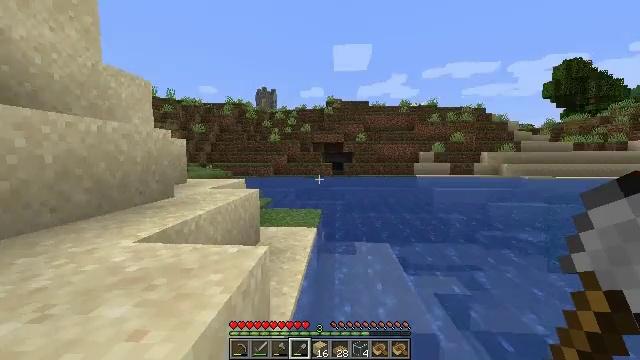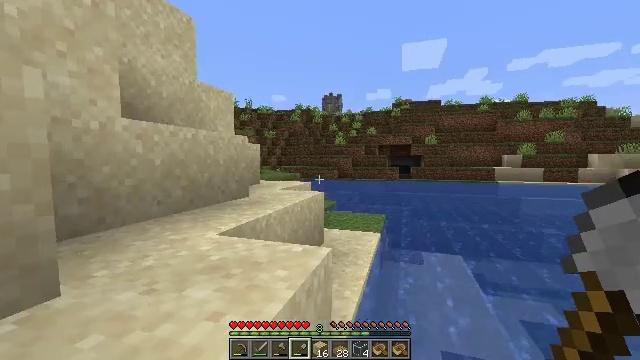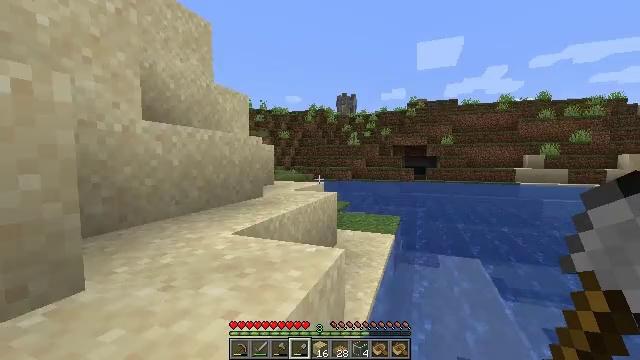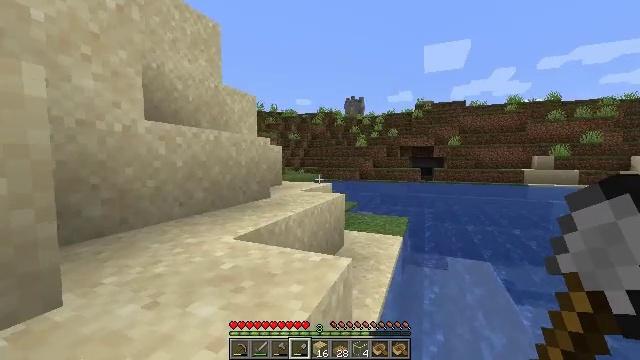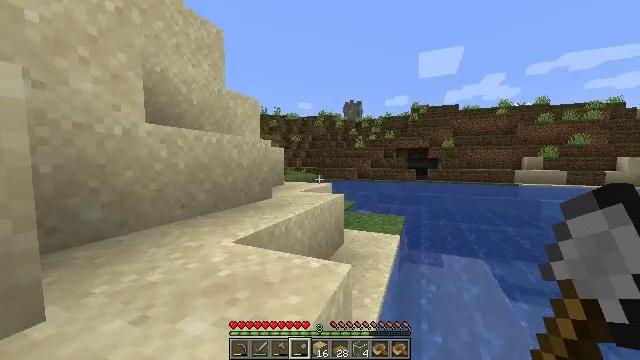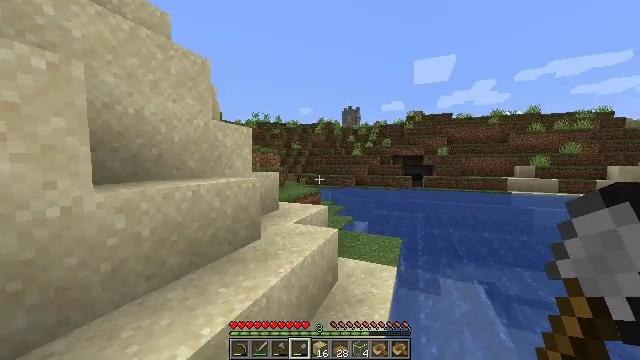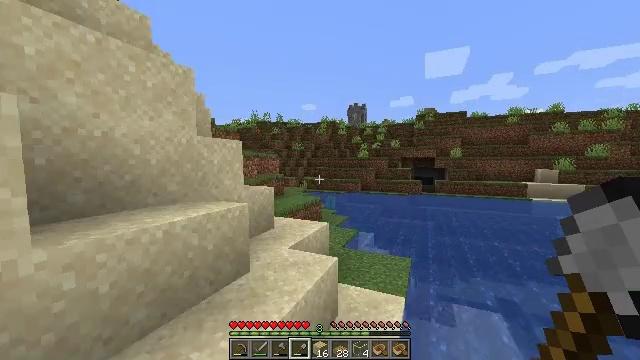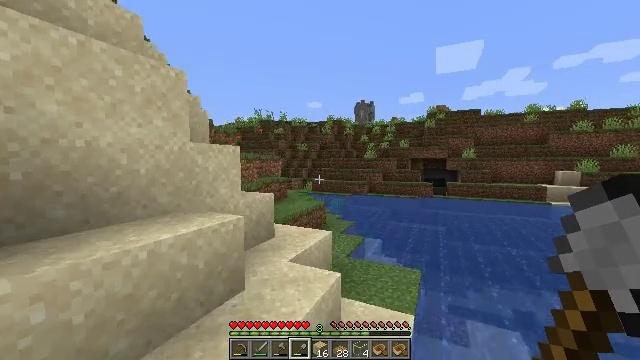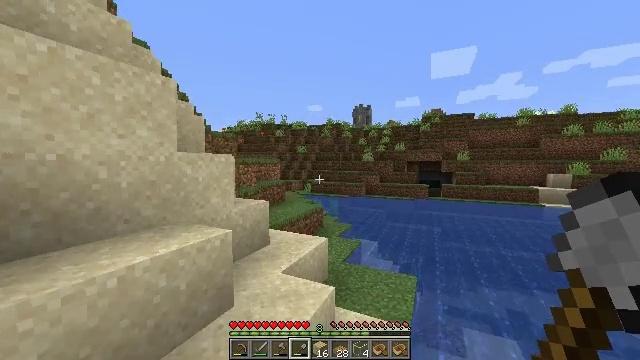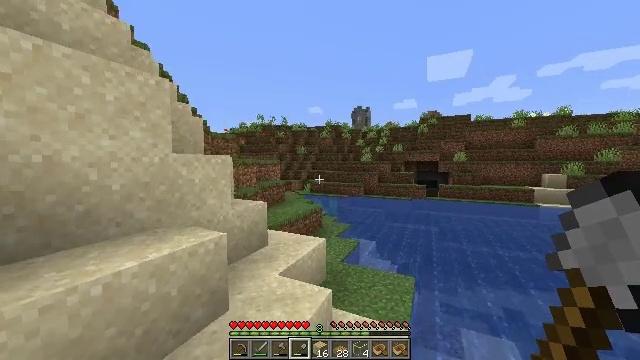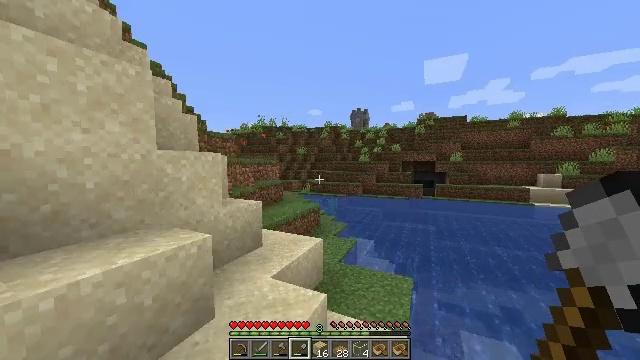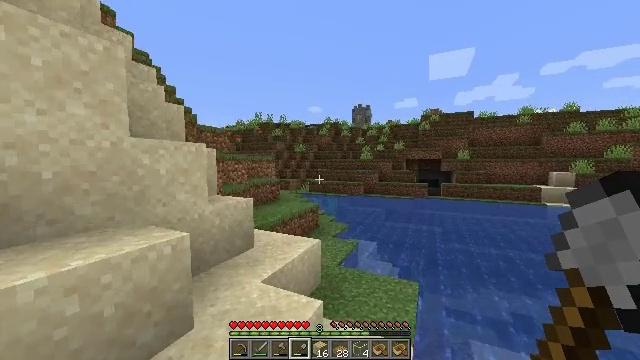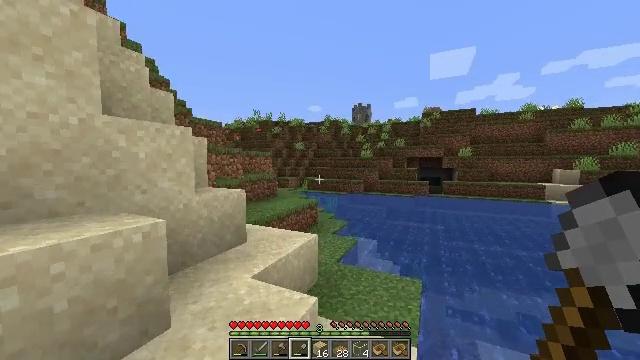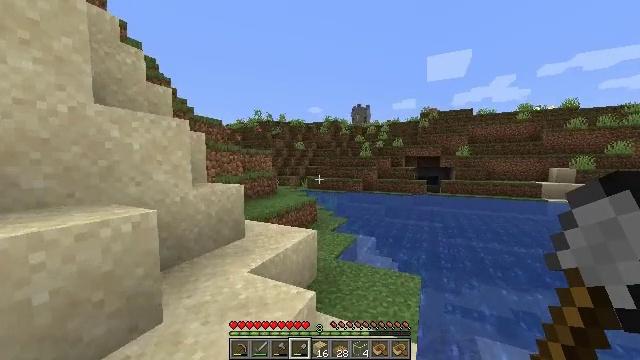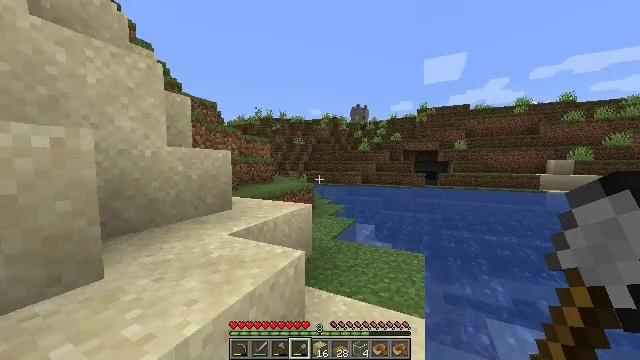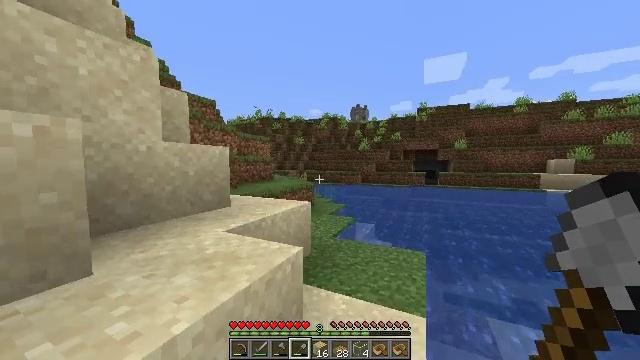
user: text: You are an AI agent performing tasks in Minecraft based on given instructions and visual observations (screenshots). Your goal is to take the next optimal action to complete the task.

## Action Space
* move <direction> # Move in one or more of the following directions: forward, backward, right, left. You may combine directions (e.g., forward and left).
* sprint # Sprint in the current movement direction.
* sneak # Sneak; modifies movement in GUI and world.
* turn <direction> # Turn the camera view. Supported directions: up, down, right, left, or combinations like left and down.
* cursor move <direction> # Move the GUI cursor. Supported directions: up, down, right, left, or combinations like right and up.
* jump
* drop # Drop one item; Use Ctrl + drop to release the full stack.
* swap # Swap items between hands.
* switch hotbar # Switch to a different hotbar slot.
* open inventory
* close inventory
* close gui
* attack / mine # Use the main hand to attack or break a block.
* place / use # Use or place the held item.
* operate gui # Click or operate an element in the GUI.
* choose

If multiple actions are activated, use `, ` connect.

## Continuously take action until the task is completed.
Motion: motion action
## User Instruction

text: Attack the oak planks to recycle it.
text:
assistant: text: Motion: sprint, turn left
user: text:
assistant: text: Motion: move forward, sprint, turn left
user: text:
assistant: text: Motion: move forward, sprint, turn left
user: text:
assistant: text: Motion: move forward, sprint, jump
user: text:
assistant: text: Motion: move forward, sprint, jump
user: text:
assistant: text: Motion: move forward, sprint, turn left, jump
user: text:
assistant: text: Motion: move forward, sprint, turn left, jump
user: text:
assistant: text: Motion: move forward, sprint, jump
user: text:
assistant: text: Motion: move forward, sprint, jump
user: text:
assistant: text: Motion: move forward, sprint, jump
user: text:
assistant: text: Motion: move forward, sprint, jump
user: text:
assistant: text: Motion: move forward, sprint, jump
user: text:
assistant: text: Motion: move forward, sprint, jump
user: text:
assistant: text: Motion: move forward, sprint, jump
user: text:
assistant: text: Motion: move forward, sprint, jump
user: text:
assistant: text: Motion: move forward, sprint, jump
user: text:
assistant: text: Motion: move forward, sprint, turn left, jump
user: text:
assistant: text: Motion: move forward, sprint, turn left, jump
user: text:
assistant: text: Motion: move forward, sprint, turn left, jump
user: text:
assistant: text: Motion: move forward, sprint
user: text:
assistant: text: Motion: move forward, sprint
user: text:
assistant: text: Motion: move forward, sprint
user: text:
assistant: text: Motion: move forward, sprint
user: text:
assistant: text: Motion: move forward, sprint
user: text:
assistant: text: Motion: move forward, sprint
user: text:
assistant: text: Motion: move forward, sprint
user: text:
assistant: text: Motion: move forward, sprint, turn left
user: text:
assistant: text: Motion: move forward, sprint, turn left
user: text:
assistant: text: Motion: move forward, sprint, turn left
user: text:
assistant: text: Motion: move forward, sprint, turn left